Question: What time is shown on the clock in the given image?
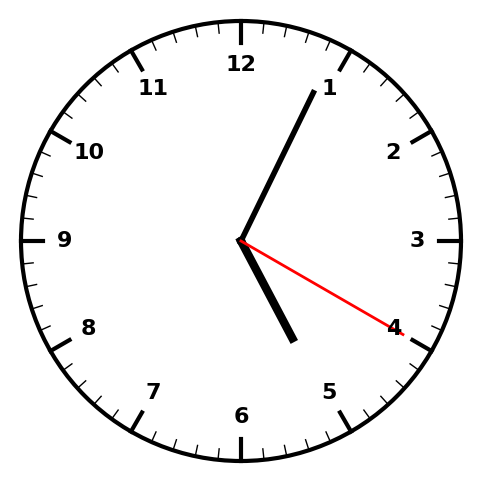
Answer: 05:04:20